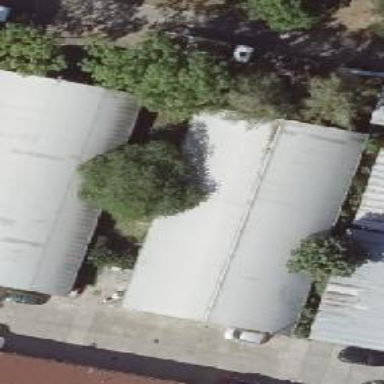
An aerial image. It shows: Commercial building.